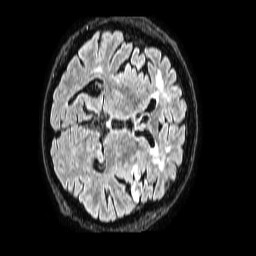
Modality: FLAIR
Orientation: axial
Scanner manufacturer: philips
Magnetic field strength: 1.5 T
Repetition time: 4.8 s
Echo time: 0.3 s